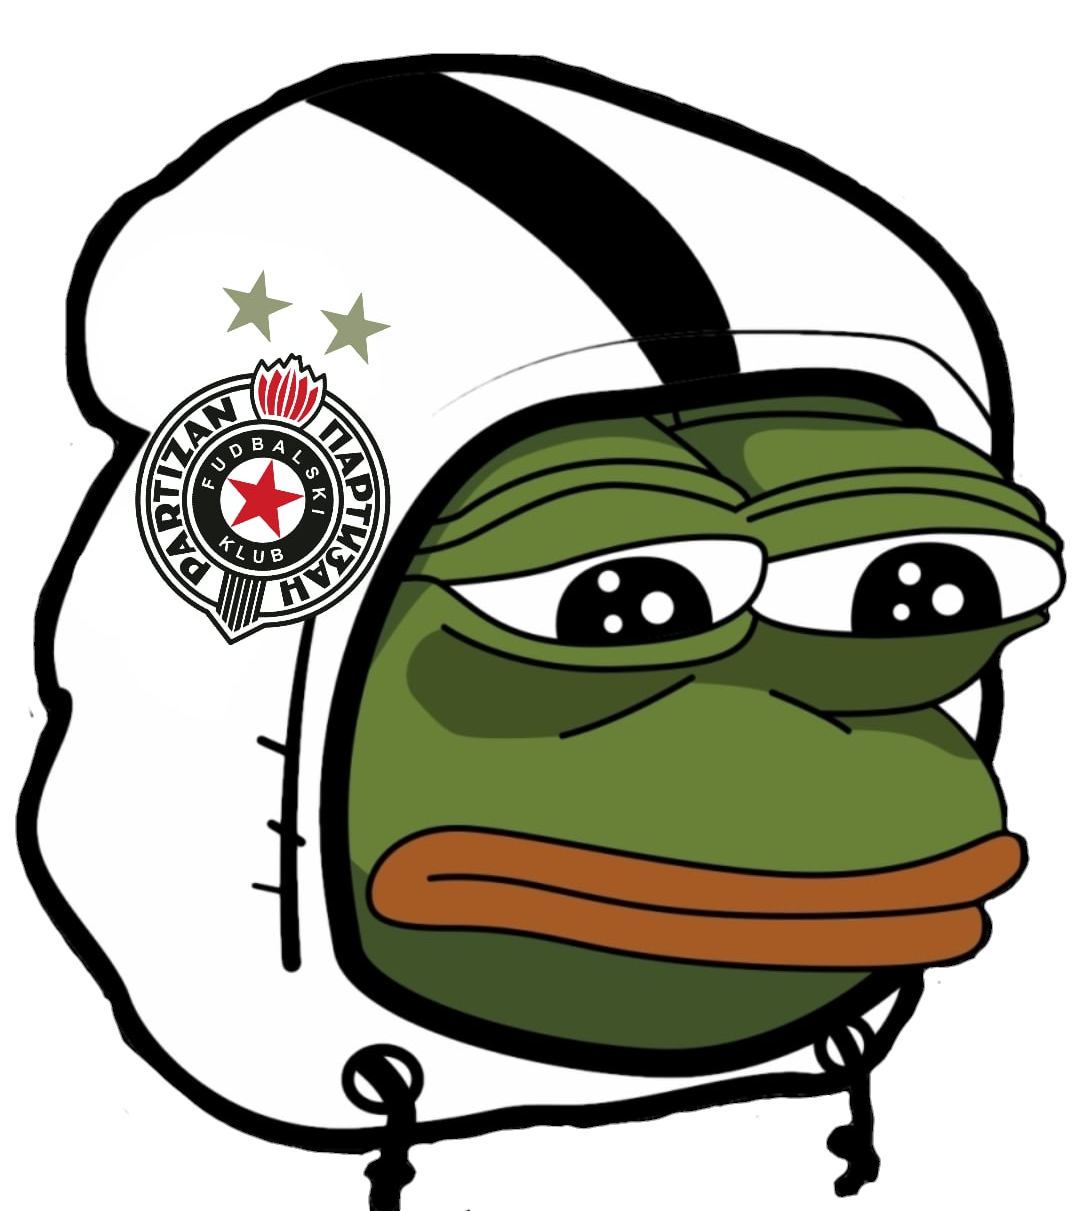
Label: 5_Pepe